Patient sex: F
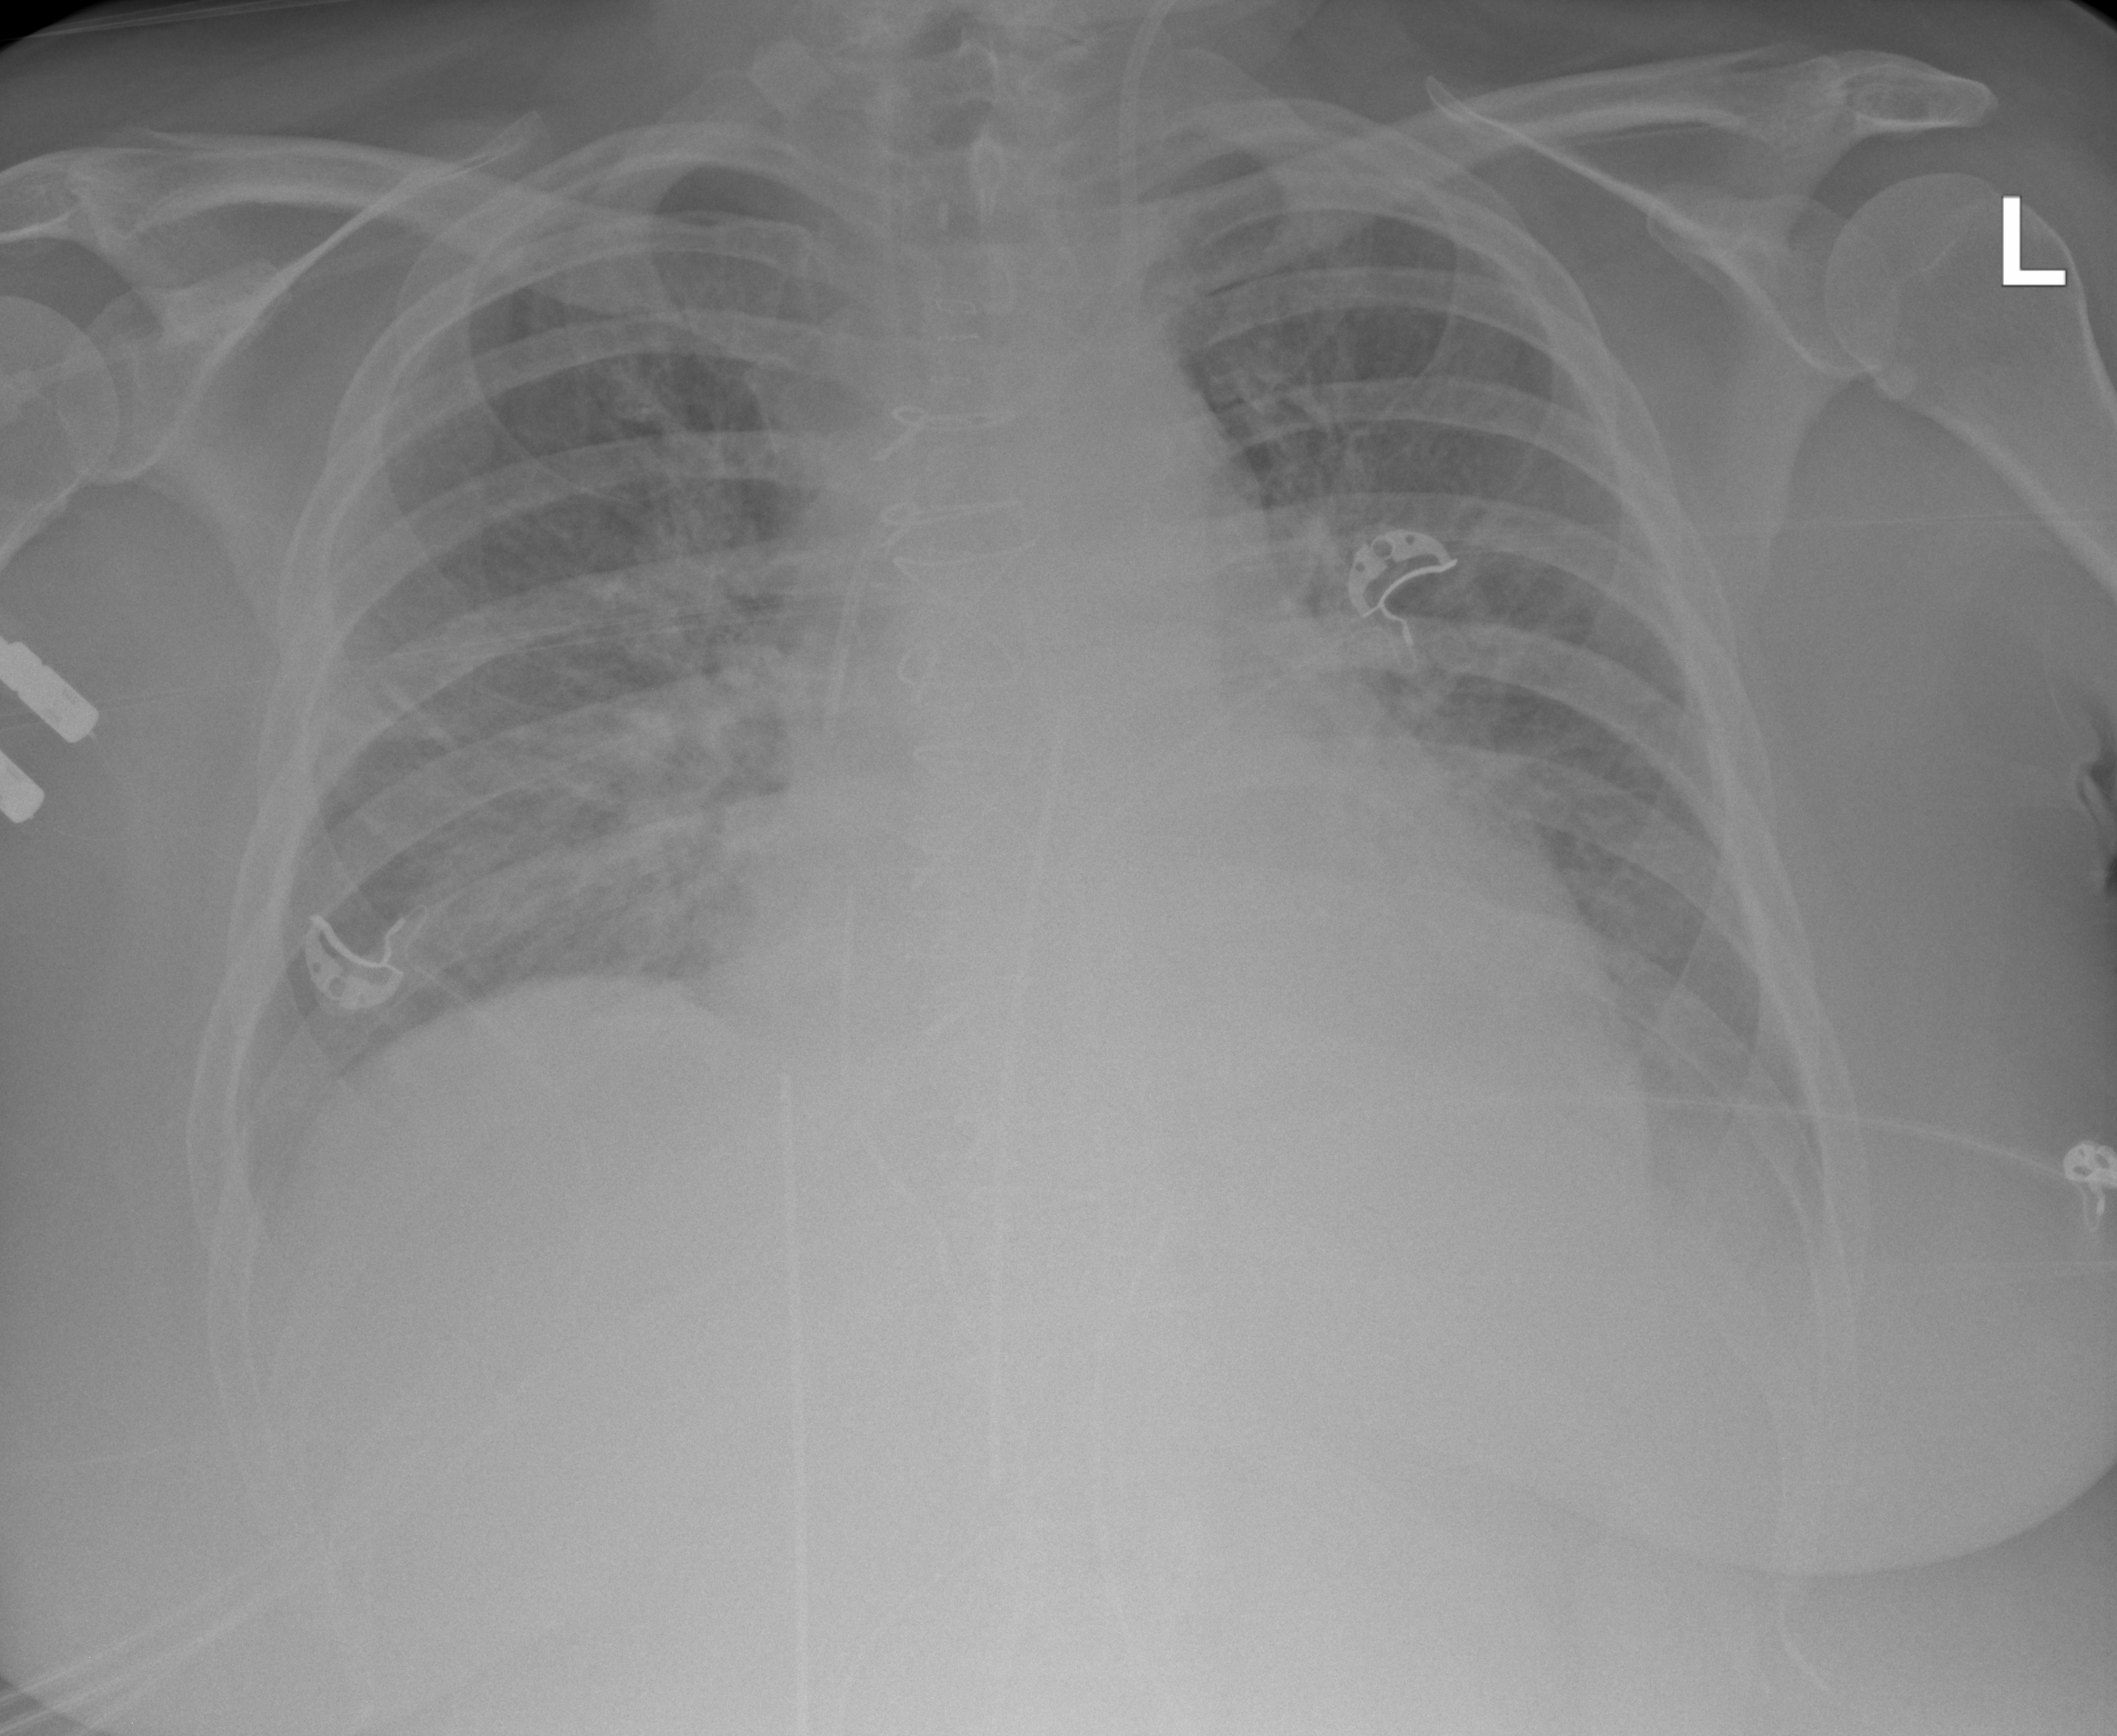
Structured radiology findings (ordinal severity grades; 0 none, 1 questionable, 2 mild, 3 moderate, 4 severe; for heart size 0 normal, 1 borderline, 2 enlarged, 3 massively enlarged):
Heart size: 2
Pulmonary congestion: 2
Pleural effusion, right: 0
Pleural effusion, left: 2
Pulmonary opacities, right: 2
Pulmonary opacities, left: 2
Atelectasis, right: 0
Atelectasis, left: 2